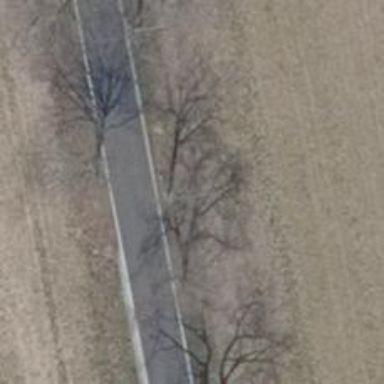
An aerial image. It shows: Row of deciduous broadleaved trees.